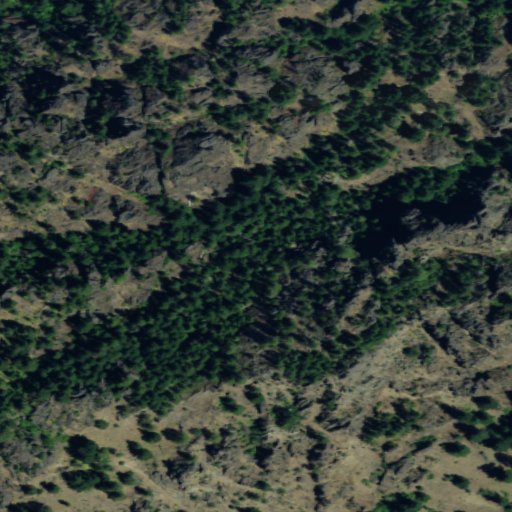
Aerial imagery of cliff(s) in Washington named Edgar Rock containing evergreen forest and shrub